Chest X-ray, PA view. Patient: 19 years old, sex M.
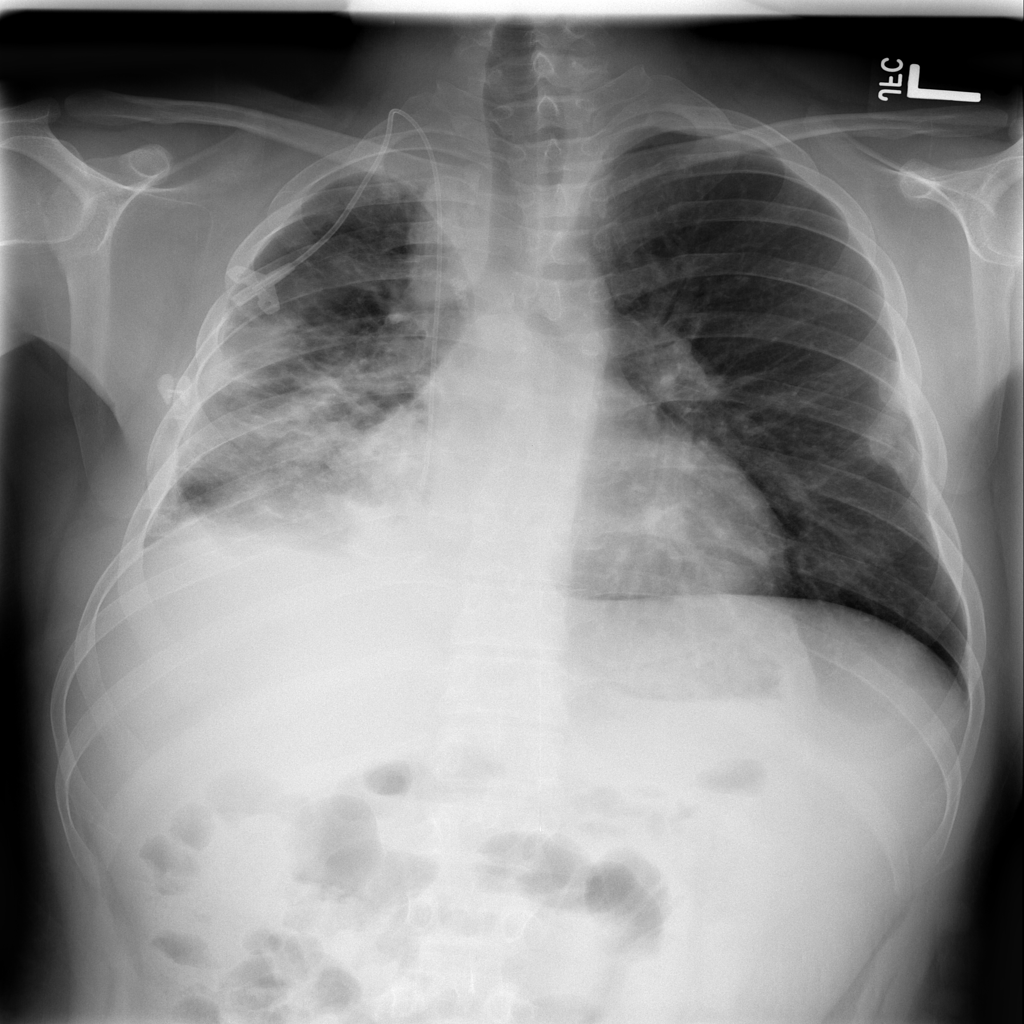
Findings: Consolidation